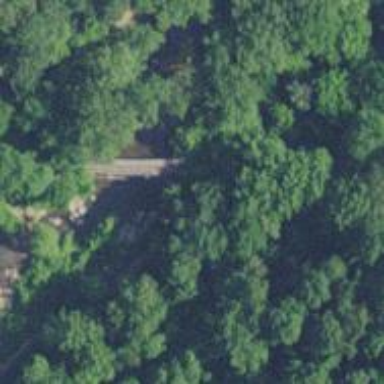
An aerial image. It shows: Disused railway bridge.